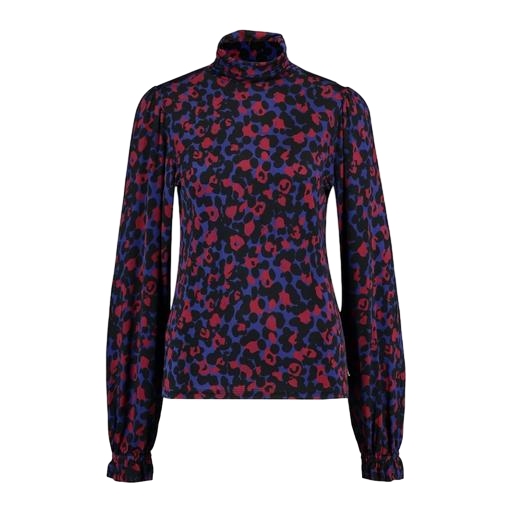
black petite printed mock-neck top only macy, multicolor leopard high neck blouse, multicolor vero moda rust high neck blouse, white background